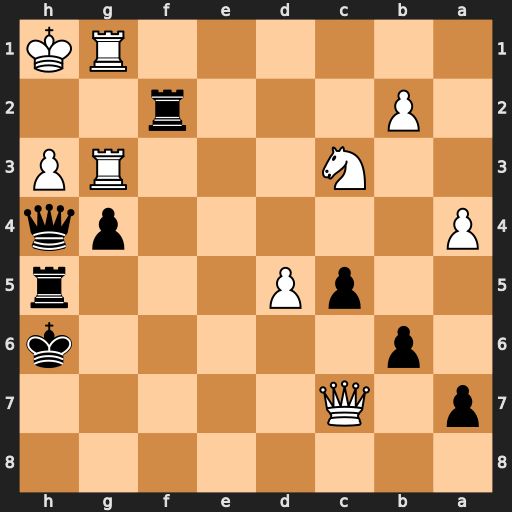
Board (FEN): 8/p1Q5/1p5k/2pP3r/P5pq/2N3RP/1P3r2/6RK
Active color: b
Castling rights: -
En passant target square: -
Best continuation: Qxh3+ Rxh3 Rxh3+ Qh2 Rfxh2#